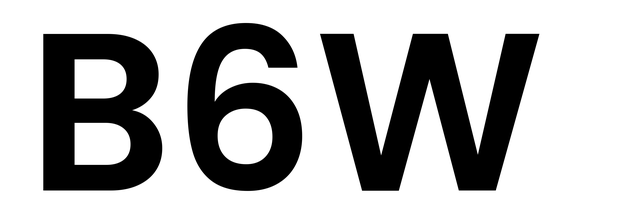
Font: Poppins-SemiBold